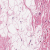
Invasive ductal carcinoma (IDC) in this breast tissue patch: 0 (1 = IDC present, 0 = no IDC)